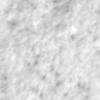
Label: no_change